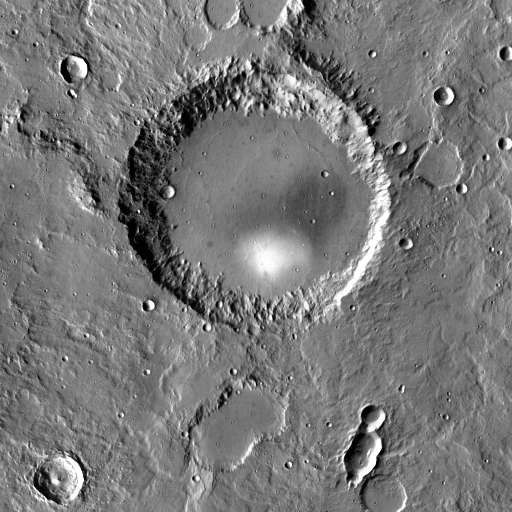
Crater classes present: Background, Other, Layered, Buried, Secondary